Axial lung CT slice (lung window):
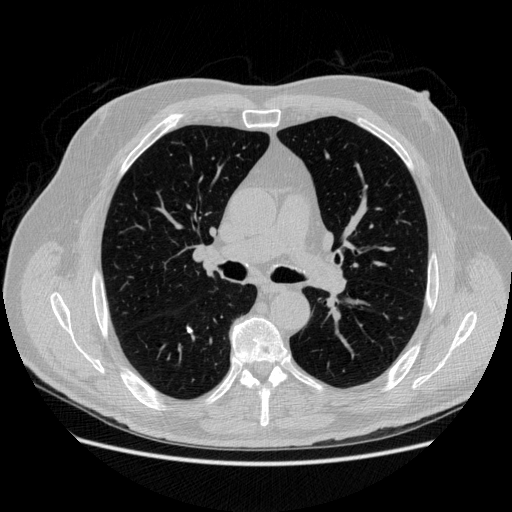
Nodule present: yes
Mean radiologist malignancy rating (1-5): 1